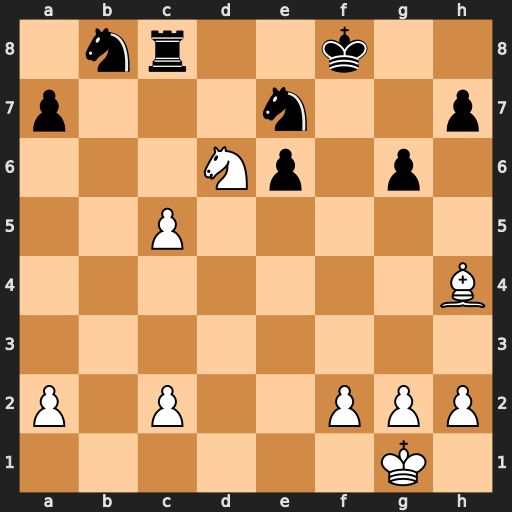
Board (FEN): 1nr2k2/p3n2p/3Np1p1/2P5/7B/8/P1P2PPP/6K1
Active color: w
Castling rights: -
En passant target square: -
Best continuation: Bxe7+ Kxe7 Nxc8+